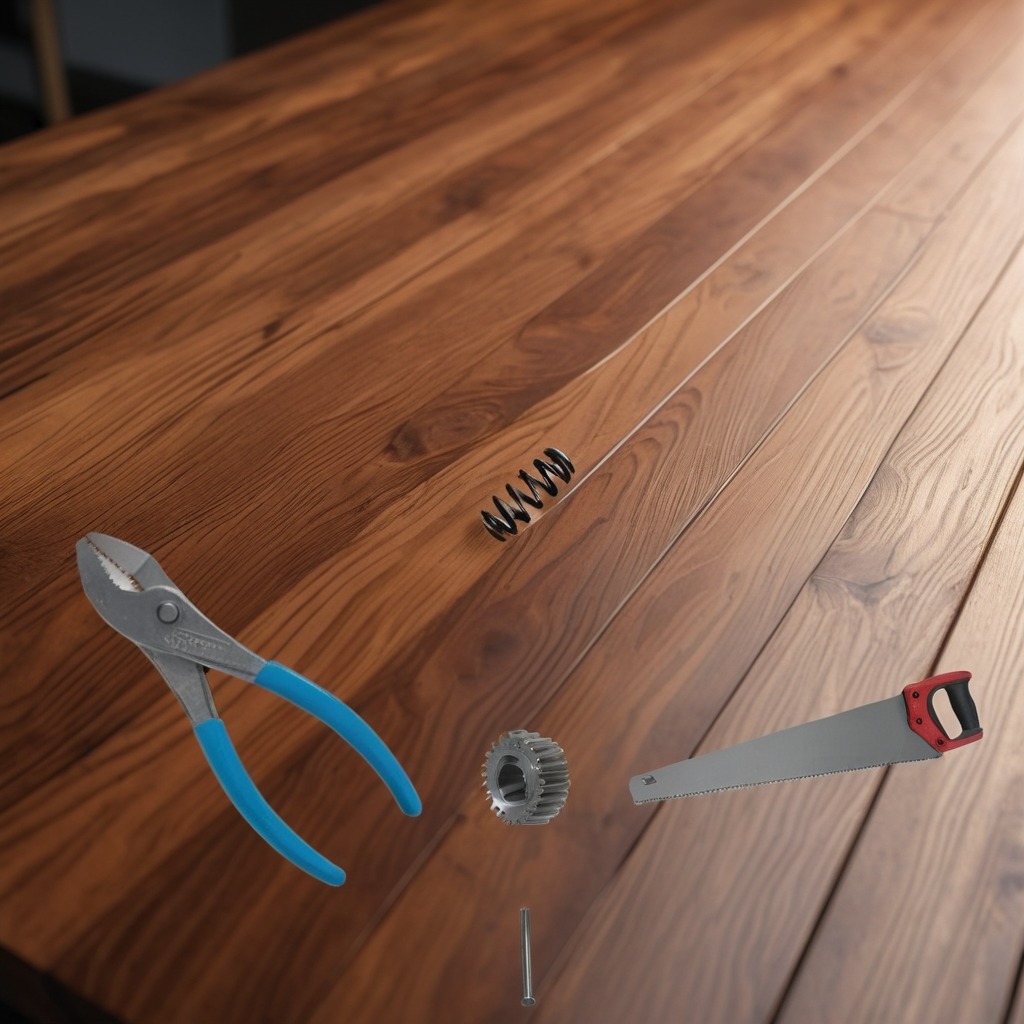
A steel gear with teeth, an iron nail, pliers, a coiled metal spring, and a handheld metal saw are lying on the wooden table in a carpentry studio.